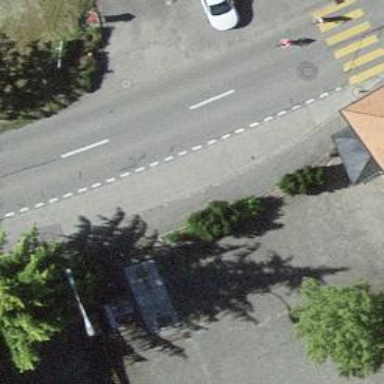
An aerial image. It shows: Bus stop with platform for public transport.